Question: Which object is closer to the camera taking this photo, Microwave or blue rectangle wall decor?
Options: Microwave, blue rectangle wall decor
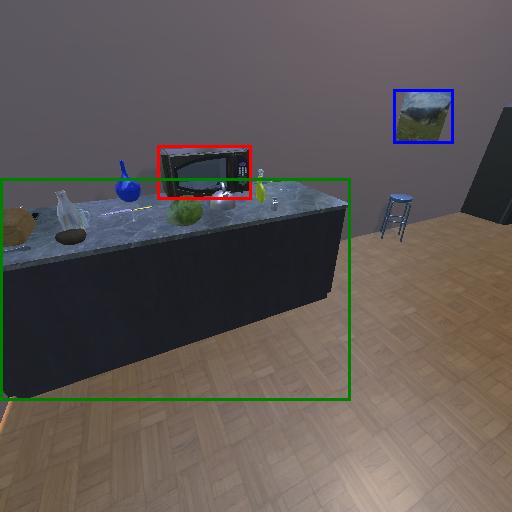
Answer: Microwave